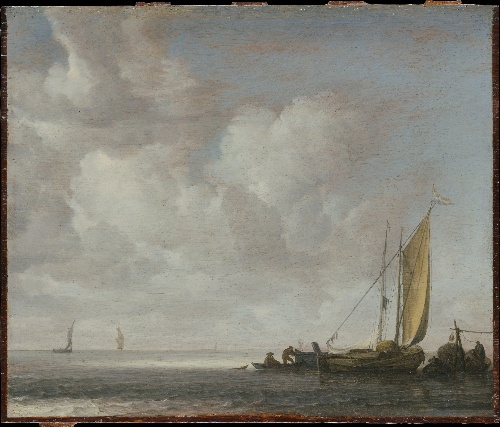
Title: Calm Sea
Artist: Simon de Vlieger
Artist bio: Dutch, Rotterdam (?) ca. 1600/1601–1653 Weesp
Date: after 1640
Object type: Painting
Classification: Paintings
Medium: Oil on wood
Dimensions: 14 3/4 x 17 1/2 in. (37.5 x 44.5 cm)
Department: European Paintings
Credit line: Rogers Fund, 1906
Accession year: 1906
Repository: Metropolitan Museum of Art, New York, NY
Tags: Boats|Seascapes